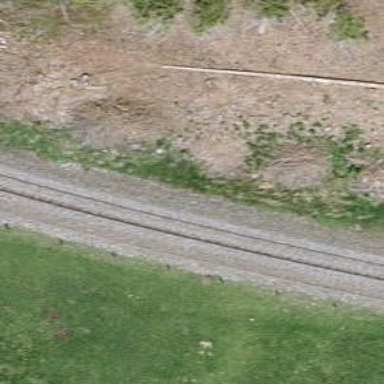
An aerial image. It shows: Narrow-gauge railway track with electrified contact line. The railway has one track.